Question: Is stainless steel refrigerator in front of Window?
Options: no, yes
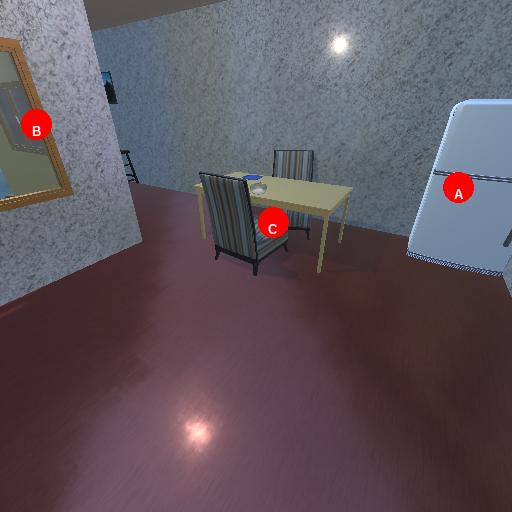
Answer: no